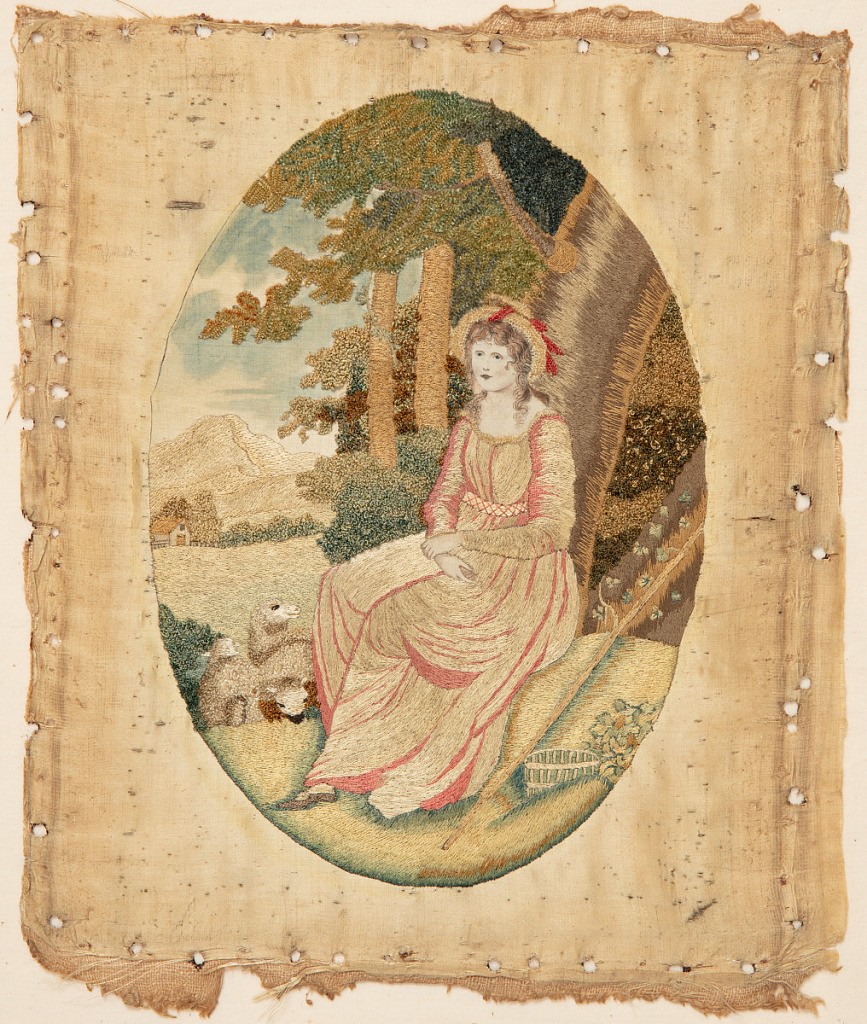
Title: Adelaide Shepherdess of the Alps
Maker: Unknown
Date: ca. 1795
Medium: silk, linen, paint Technique: embroidered satin and knot stitches with painted details
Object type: Embroidered picture
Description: Embroidered picture has a shepherdess seated near a tree with her sheep by her side. Rolling hills form the background. Oval opening on back-painted glass with gold flowers in the corners.